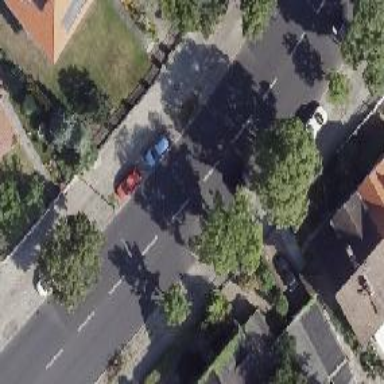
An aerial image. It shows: Secondary road with asphalt surface. There are separate sidewalks on both sides and dedicated cycle tracks.